Question: I've the following mockup

To the left is a list of names and an arrow (currently I've shown this on Todd and Patricia, but this will be available on each name). On clicking the arrow I'm supposed to open a Modal Window.
Currently I'm opening the <URL> dialog on click of the arrow.
Is it possible to achieve the UI as shown in the image using the modal dialog?
Is it possible to click on Hasen, Todd's arrow and load the modal dialog with new data without closing the modal dialog?
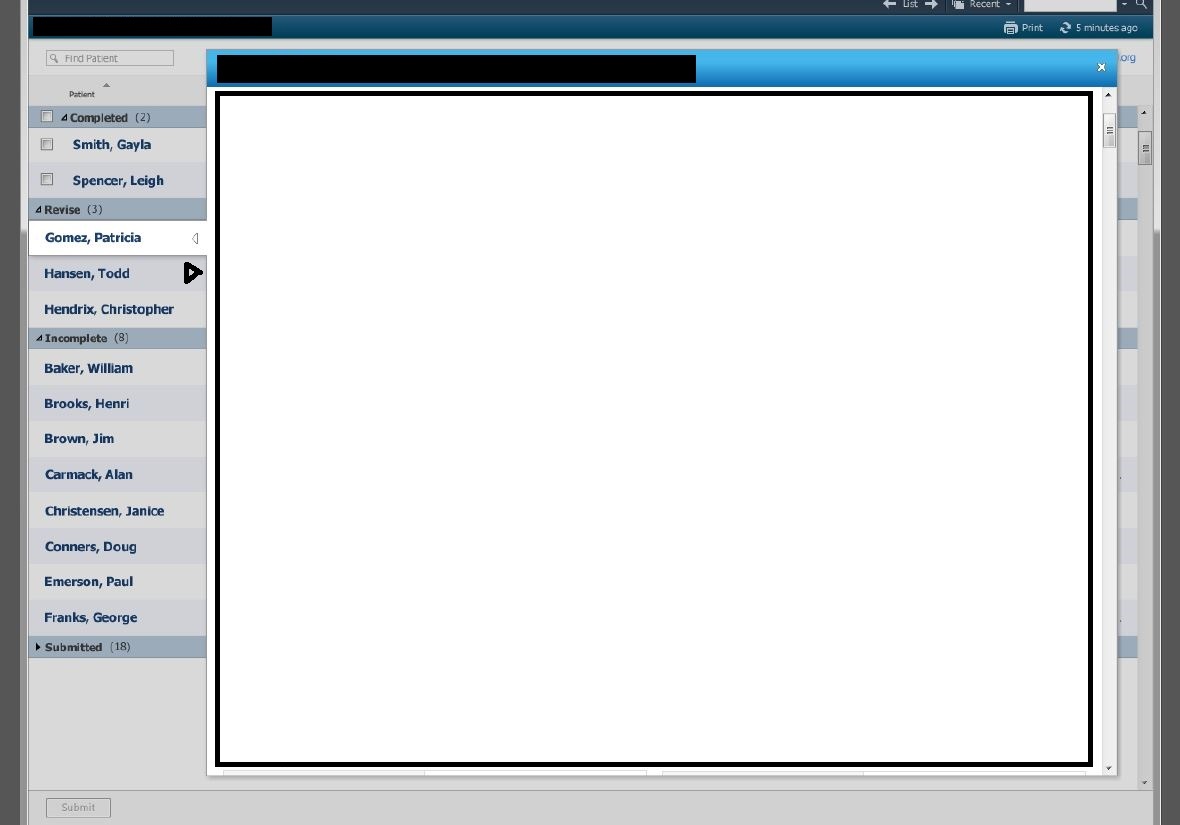
Answer: # Edit:
To achieve the UI shown in the screenshot you have provided, where the selected 'li' sits on top of the overlay ('modal') and "connects" to the dialog, you have to do the following:
1. Position the dialog next to the clicked li, and disable dragging & resizing.
2. Style the selected li to extend further (width) and apply position: relative + a high z-index so it sits on top of the overlay.
3. Do some CSS magic, so it will look good! :-)
I've written an updated JSFiddle to perfectly demonstrate what I've described above. I'm confident that you can proceed on your own from here. Personally, I think it looks neat, and almost identical to your screenshot.
Result of JSFiddle Demo: <URL>
<URL>
---
Yes, this is possible. First, you create a 'Dialog' object. Then bind a '.click' event handler on your list of names, with a callback that opens the dialog and set's the contents.
## Here is an exmaple:
---
'''
var myDialog = $("#dialog").dialog({
autoOpen: false
})
$("ul#names > li").click(function() {
var myName = $(this).data("name");
/* Open Dialog */
if(myDialog.dialog("isOpen") !== true)
myDialog.dialog("open");
/* Change dialog title */
myDialog.dialog("option", "title", myName)
/* Change dialog contents */
myDialog.find("span.name").text(myName);
myDialog.find("div.content").html("Set content here!");
})
'''
---
'''
<div id="dialog">
<p>Hello, my name is: <span class="name"></span></p>
<div class="content">
<!-- Content goes here -->
</div>
</div>
<ul id="names">
<li data-name="Hasen"><a href="#">Hasen</a></li>
<li data-name="Todd"><a href="#">Todd</a></li>
<li data-name="Patricia"><a href="#">Patricia</a></li>
</ul>
'''
---
You can set the contents using <URL>, or in any other way you want.
Here is a quick way to "customize" a jQuery UI theme: <URL>
You can always use CSS to style the '.ui-' classes to your liking on your own.
Here is a JSFiddle Demo: <URL>